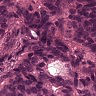
Metastatic tissue present: yes